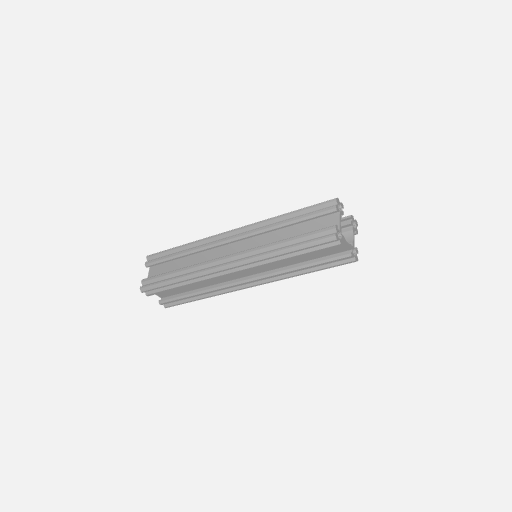
Part: OpenGoRAIL120